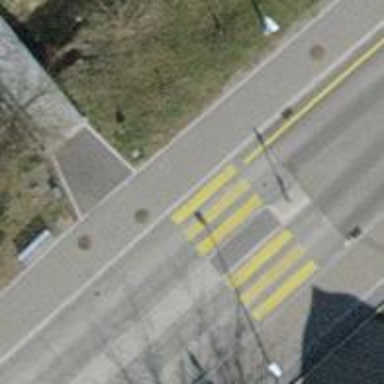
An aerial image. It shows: Uncontrolled zebra crossing with pedestrian island.